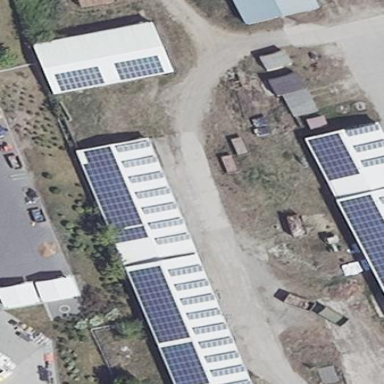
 generating electricity through photovoltaic methods."